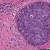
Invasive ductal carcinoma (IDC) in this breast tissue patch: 0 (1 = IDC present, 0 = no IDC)